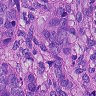
Metastatic tissue present: yes